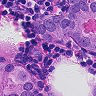
Metastatic tissue present: yes